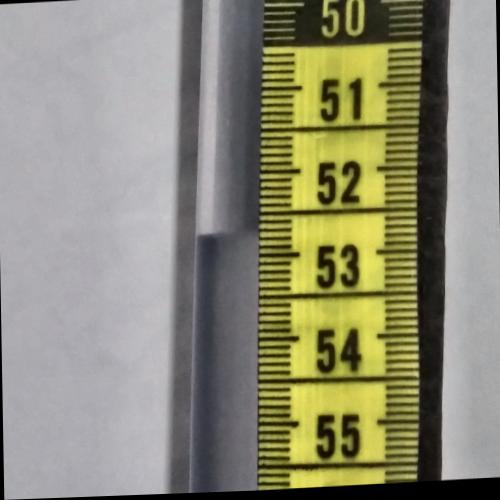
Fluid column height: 52.7 cm